Frequency: 80000
Velocity: 0,248
Power: 37,5
Pulse duration: 0,0000001
Pass count: 1
Magnification: 10
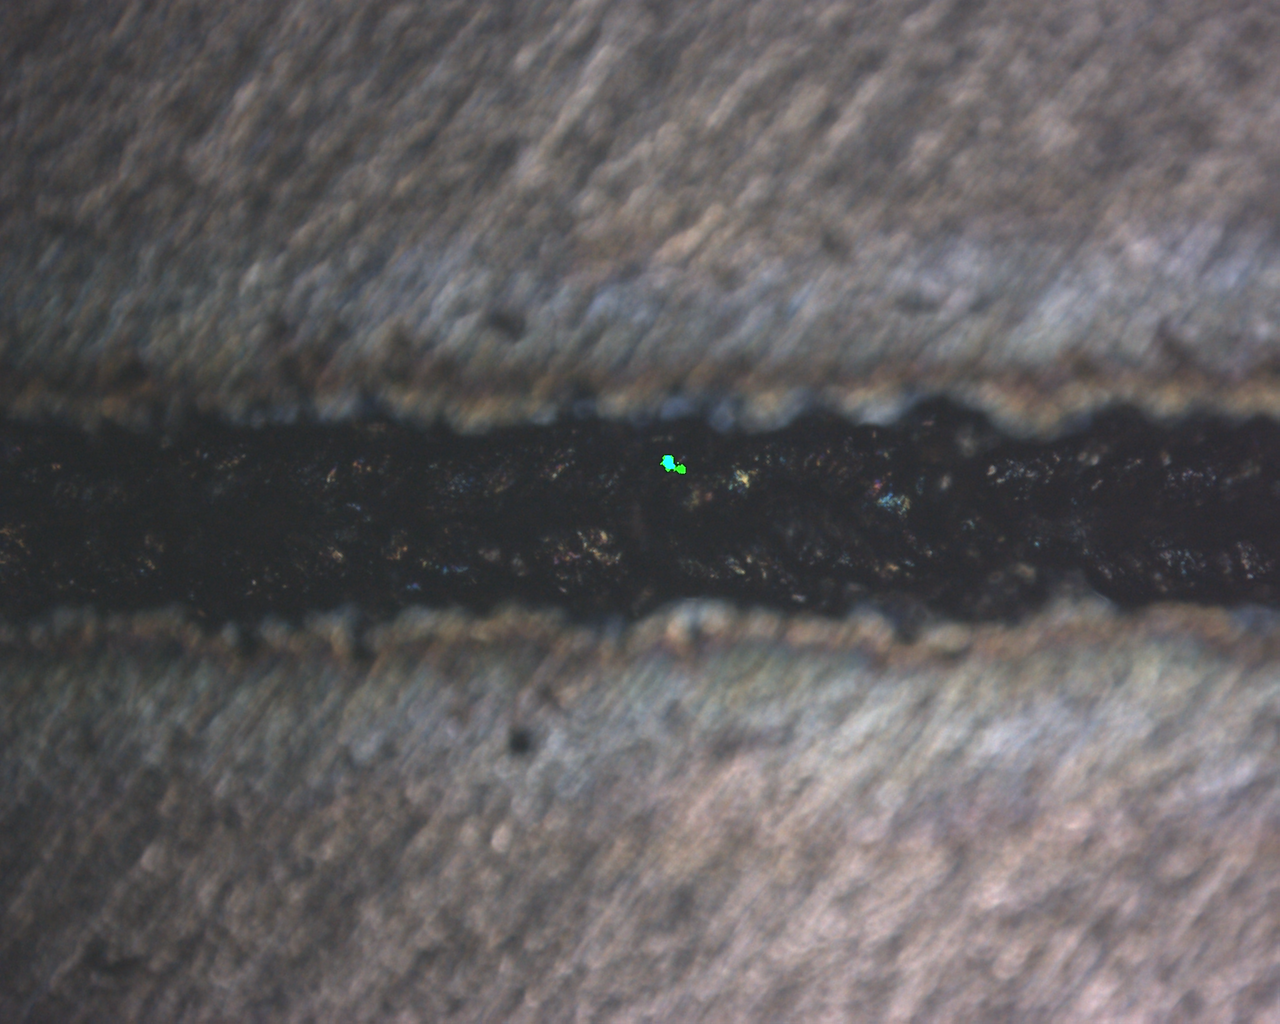
Measured width: 124.014
Other width: 83.343